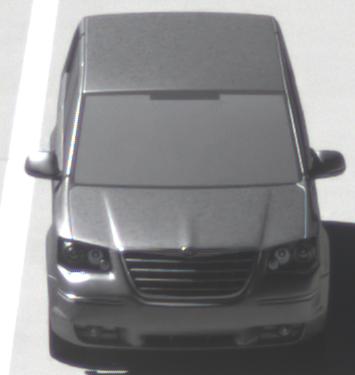
Make: Chrysler
Model: Grand Voyager 3.8
Detailed model: Grand Voyager
Model produced from: 2008/03
Model produced until: 2010/12
Doors: 5
Color: gray
Road condition: wet road
Daytime: midday
Contrast: high contrast